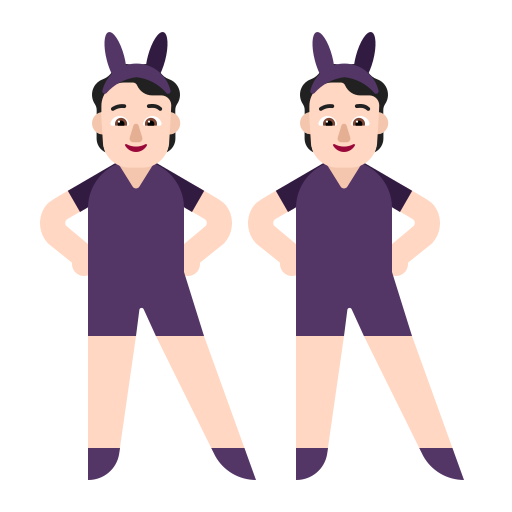
person with bunny ears flat light